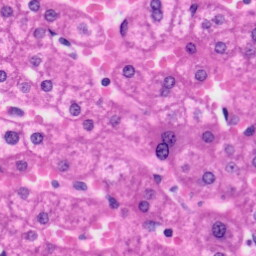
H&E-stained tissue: Liver